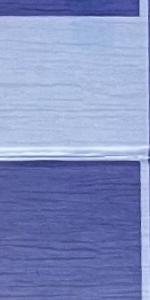
Label: Empty